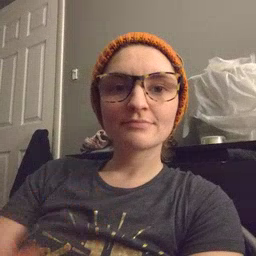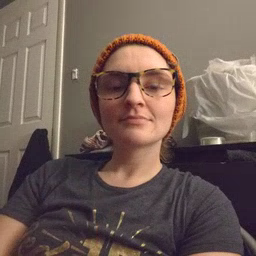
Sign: gift